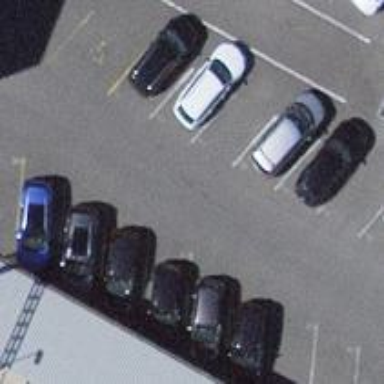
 located along service road. This area is designated for park and ride for trains."